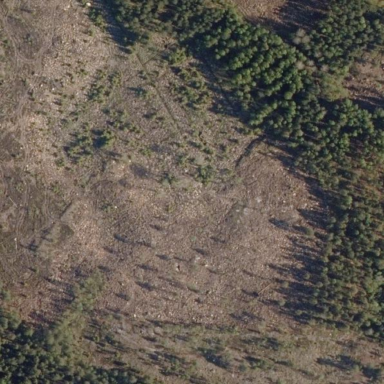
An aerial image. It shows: Clear-cut man-made area designated as brownfield.